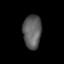
Tissue: lung
Cell type: Epithelial cells
Senescence score: 0.2381
Nuclear area (px): 603
Mean DAPI intensity: 94.365